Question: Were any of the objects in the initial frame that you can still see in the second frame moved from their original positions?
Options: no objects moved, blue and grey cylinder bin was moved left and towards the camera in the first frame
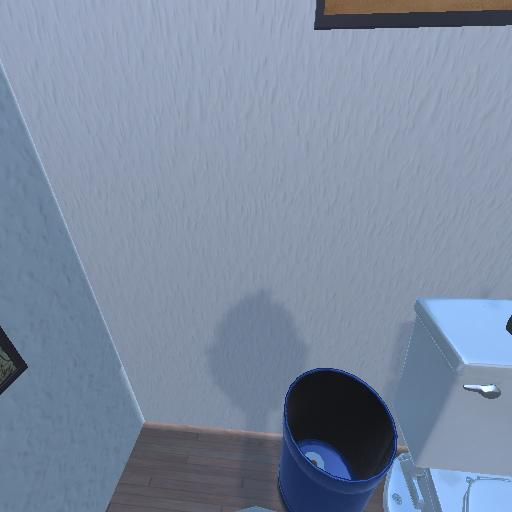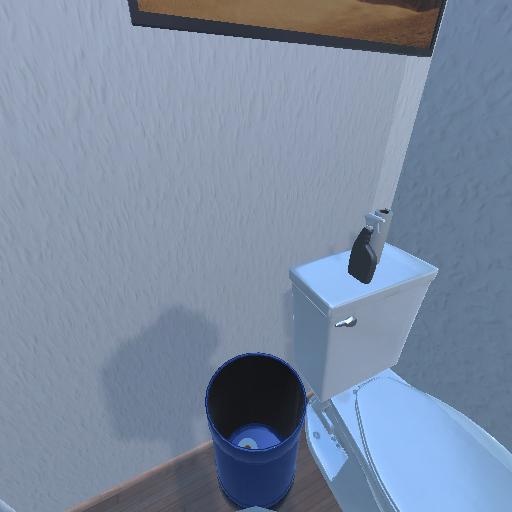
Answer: no objects moved